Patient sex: F
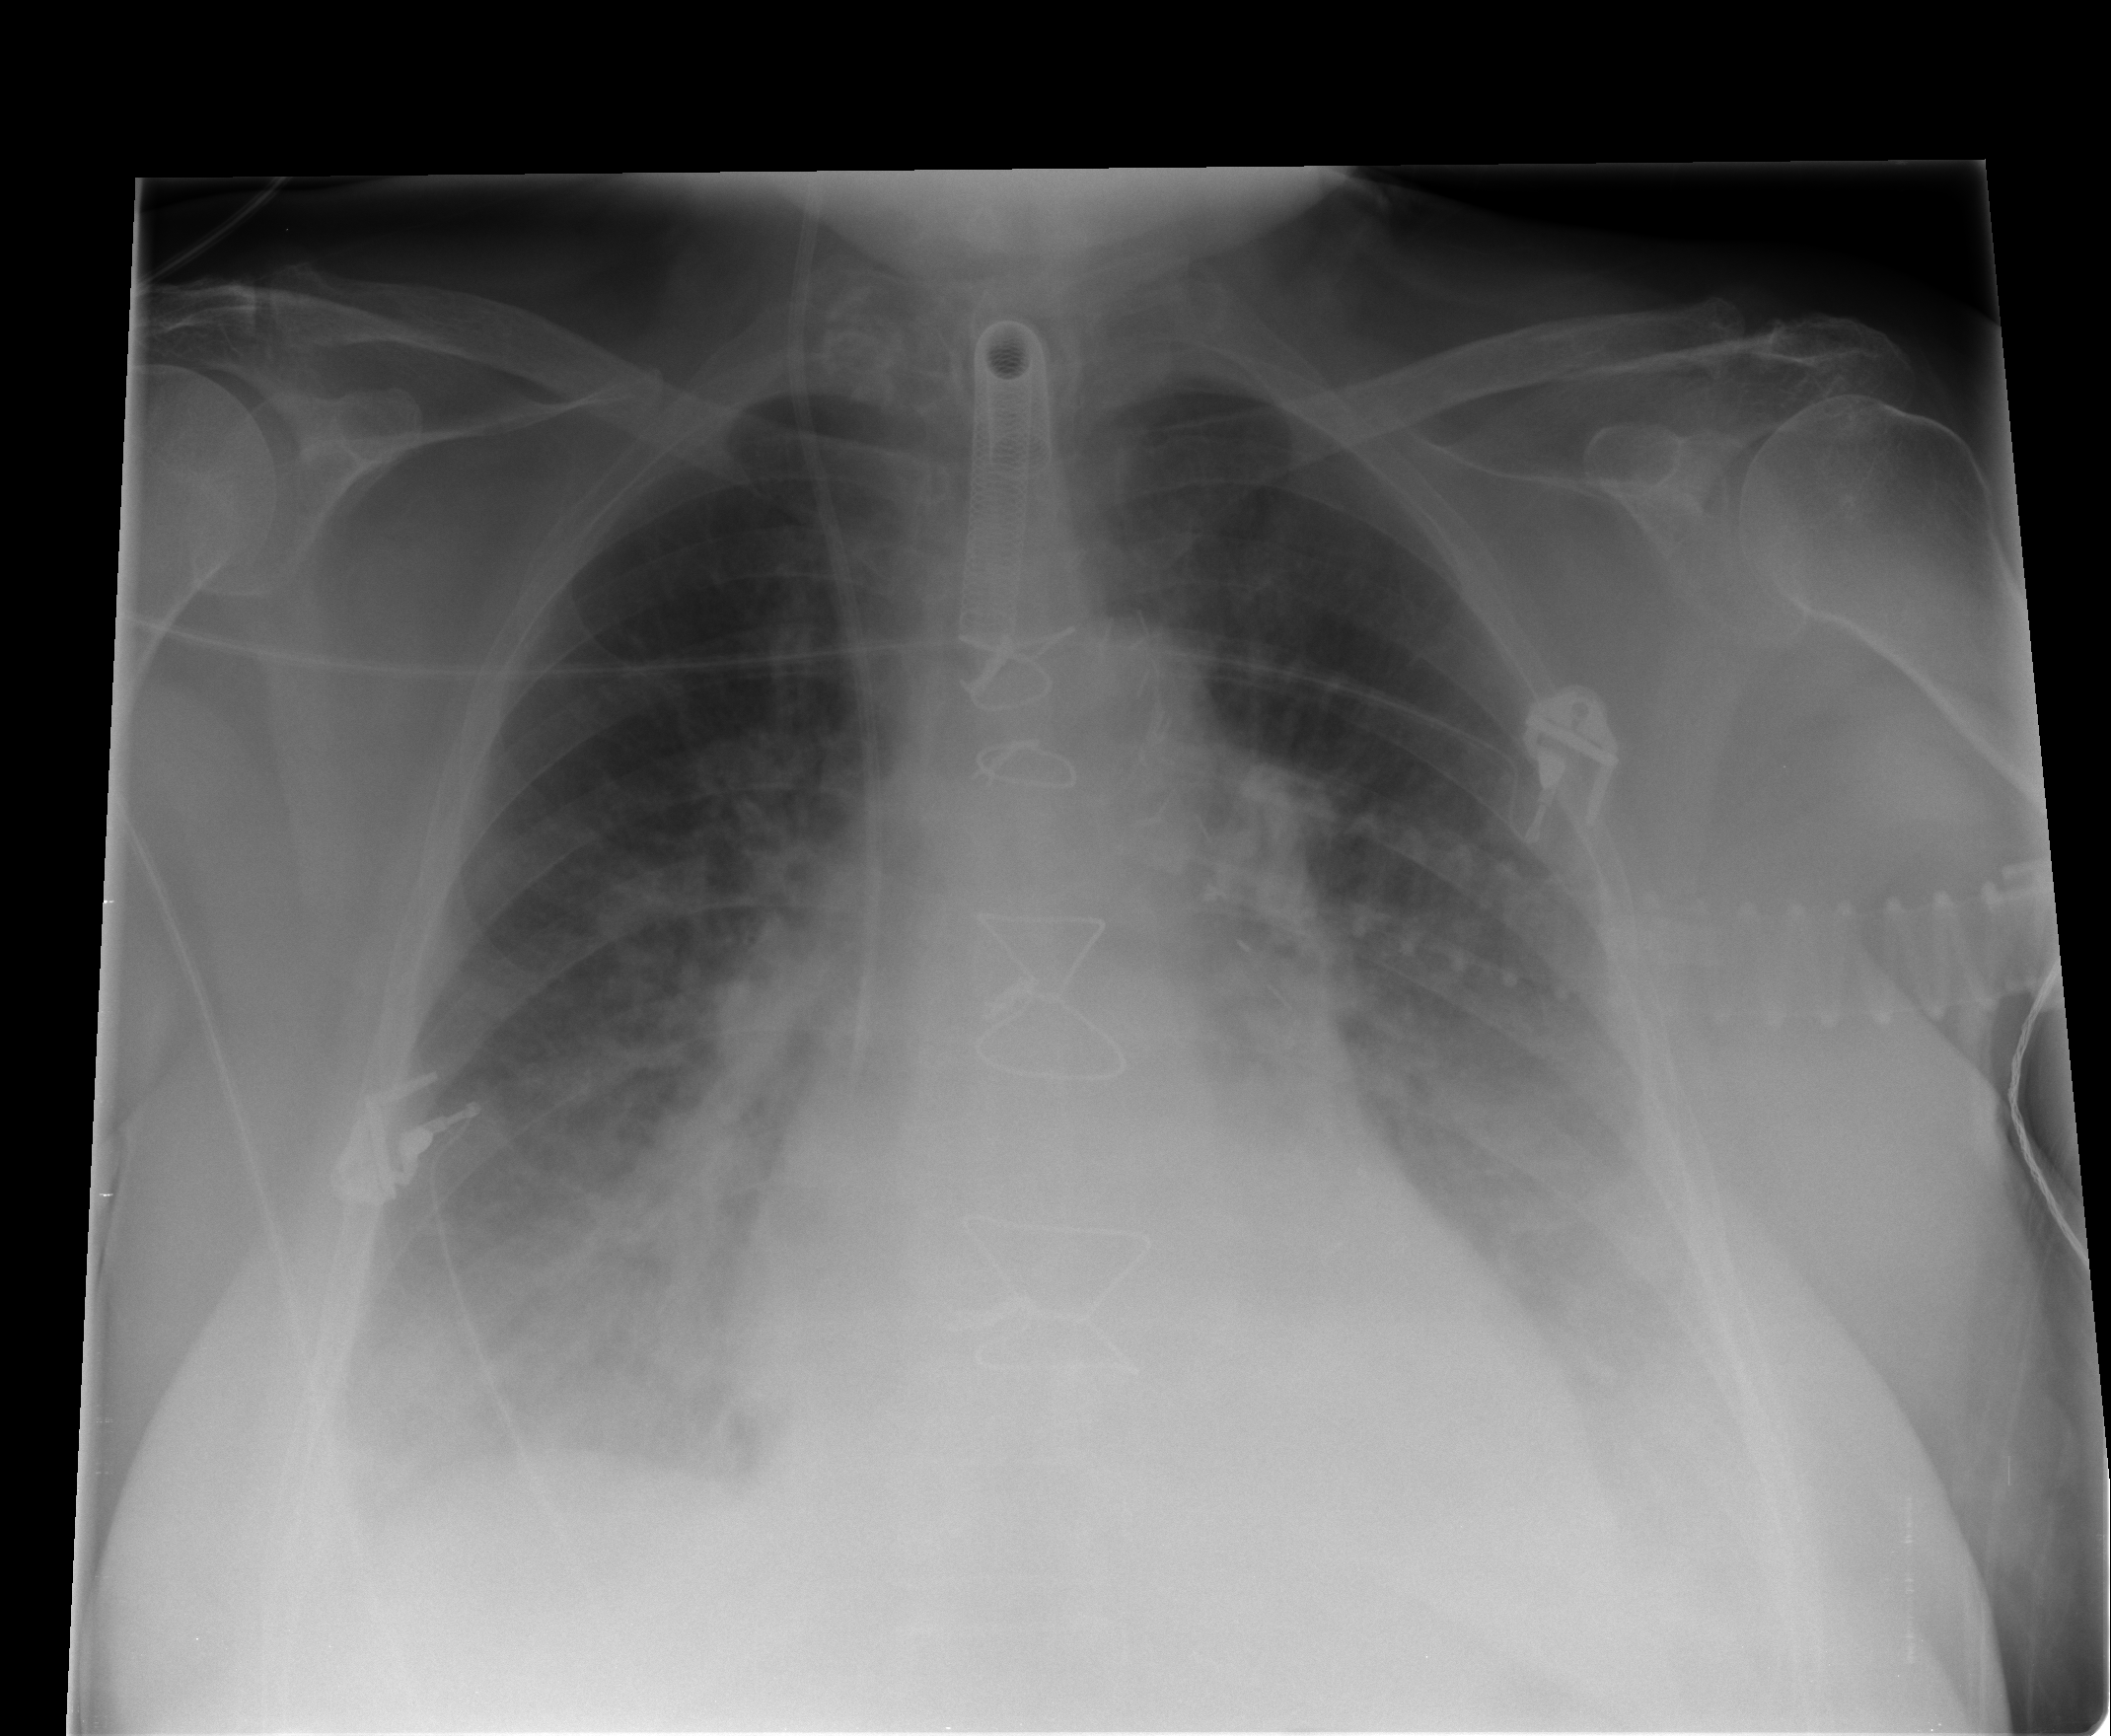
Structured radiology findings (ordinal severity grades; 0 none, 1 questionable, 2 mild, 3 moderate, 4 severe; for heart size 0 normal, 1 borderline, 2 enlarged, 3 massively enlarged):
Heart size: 2
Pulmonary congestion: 3
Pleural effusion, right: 0
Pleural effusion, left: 0
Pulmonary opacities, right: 0
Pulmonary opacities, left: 0
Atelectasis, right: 2
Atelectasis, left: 2